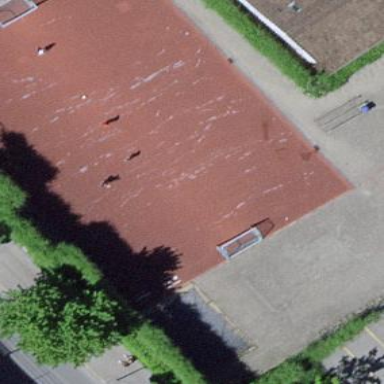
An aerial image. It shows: Multi-sport pitch with tartan surface for leisure activities.